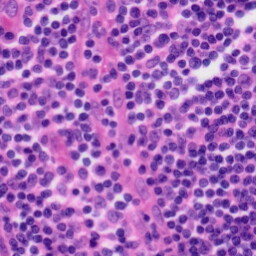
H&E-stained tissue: Tonsil